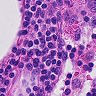
Metastatic tissue present: no